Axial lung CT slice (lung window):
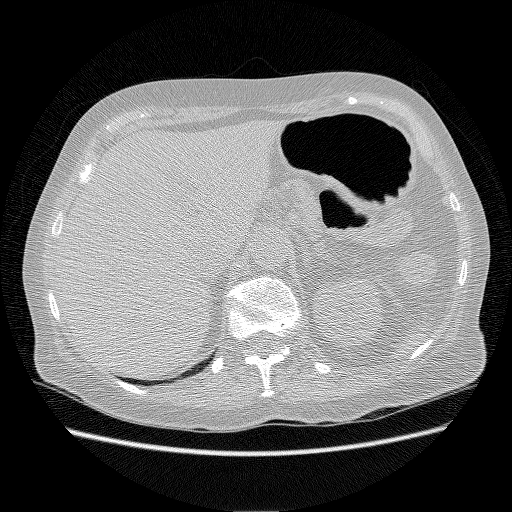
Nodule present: no